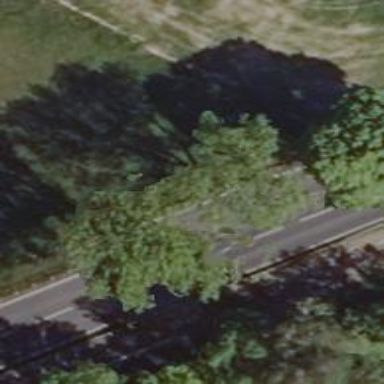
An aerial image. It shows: Deciduous tree with broadleaved leaves.